Question: This is my image:

If I need to try anything please advice me.
My code fragment:
'''
public class ShopFragment extends Fragment {
private int imgShop[] = {R.drawable.thumbnail_01,
R.drawable.thumbnail_02,
R.drawable.thumbnail_03,
R.drawable.thumbnail_04,
R.drawable.thumbnail_05,
R.drawable.thumbnail_06};
ViewPager pager;
SearchView searchView;
private int img[] = {R.drawable.scroll_view, R.drawable.scroll_view, R.drawable.scroll_view, R.drawable.scroll_view};
public ShopFragment() {
// Required empty public constructor
}
private ArrayList<Shop> prepareShop() {
ArrayList<Shop> shop = new ArrayList<>();
for (int i = 0; i < imgShop.length; i++) {
Shop shops = new Shop();
shops.setShop_img(imgShop[i]);
shop.add(shops);
}
return shop;
}
@Override
public View onCreateView(LayoutInflater inflater, ViewGroup container, Bundle savedInstanceState) {
View view = inflater.inflate(R.layout.fragment_shop, container, false);
pager = (ViewPager) view.findViewById(R.id.img_pager);
ViewPagerAdapter viewPagerAdapter = new ViewPagerAdapter(getContext(), img);
pager.setAdapter(viewPagerAdapter);
RecyclerView recyclerView = (RecyclerView) view.findViewById(R.id.mRecyclerShop);
RecyclerView.LayoutManager layoutmanager = new GridLayoutManager(getContext(), 3);
recyclerView.setLayoutManager(layoutmanager);
ArrayList<Shop> shops = prepareShop();
ShopRecycleAdaptor adaptor = new ShopRecycleAdaptor(getContext(), shops);
recyclerView.setAdapter(adaptor);
return view;
}
'''
my adapter
'''
public class ShopRecycleAdaptor extends RecyclerView.Adapter<ShopRecycleAdaptor.ViewHolder> {
private ArrayList<Shop> shop;
private Context context;
private int[] imgShop;
public ShopRecycleAdaptor(Context context, ArrayList<Shop> shop) {
this.shop = shop;
this.context = context;
}
@Override
public ShopRecycleAdaptor.ViewHolder onCreateViewHolder(ViewGroup viewGroup, int i) {
View view = LayoutInflater.from(viewGroup.getContext()).inflate(R.layout.model_shop, viewGroup, false);
return new ViewHolder(view);
}
@Override
public void onBindViewHolder(ShopRecycleAdaptor.ViewHolder holder, int position) {
Picasso.with(context)
.load(shop.get(position)
.getShop_img())
.into(holder.imgShop);
holder.imgShop.setOnClickListener(new View.OnClickListener() {
@Override
public void onClick(View v) {
Intent intent = new Intent(v.getContext(), ShopType.class);
intent.setFlags(Intent.FLAG_ACTIVITY_NEW_TASK);
intent.putExtra("shop", shop);
v.getContext().startActivity(intent);
}
});
}
@Override
public int getItemCount() {
return shop.size();
}
public class ViewHolder extends RecyclerView.ViewHolder {
private ImageView imgShop;
public ViewHolder(View view) {
super(view);
imgShop = (ImageView) view.findViewById(R.id.img_shop);
}
}
'''
and this my error
> 05-13 11:45:54.<PHONE>/com.example.androiddev.army31 E/AndroidRuntime: FATAL EXCEPTION: main
Process: com.example.androiddev.army31, PID: 8712
java.lang.RuntimeException: Parcel: unable to marshal value com.example.androiddev.army31.Shop@778fcae
at android.os.Parcel.writeValue(Parcel.java:1476)
at android.os.Parcel.writeList(Parcel.java:811)
at android.os.Parcel.writeValue(Parcel.java:1423)
at android.os.Parcel.writeArrayMapInternal(Parcel.java:723)
at android.os.BaseBundle.writeToParcelInner(BaseBundle.java:1412)
at android.os.Bundle.writeToParcel(Bundle.java:1133)
at android.os.Parcel.writeBundle(Parcel.java:763)
at android.content.Intent.writeToParcel(Intent.java:8788)
at android.app.ActivityManagerProxy.startActivity(ActivityManagerNative.java:3071)
at android.app.Instrumentation.execStartActivity(Instrumentation.java:1539)
at android.app.Activity.startActivityForResult(Activity.java:4391)
at android.support.v4.app.BaseFragmentActivityJB.startActivityForResult(BaseFragmentActivityJB.java:50)
at android.support.v4.app.FragmentActivity.startActivityForResult(FragmentActivity.java:79)
at android.app.Activity.startActivityForResult(Activity.java:4335)
at android.support.v4.app.FragmentActivity.startActivityForResult(FragmentActivity.java:859)
at android.app.Activity.startActivity(Activity.java:4697)
at android.app.Activity.startActivity(Activity.java:4665)
at com.example.androiddev.army31.ShopRecycleAdaptor$1.onClick(ShopRecycleAdaptor.java:57)
at android.view.View.performClick(View.java:5646)
at android.view.View$PerformClick.run(View.java:22458)
at android.os.Handler.handleCallback(Handler.java:761)
at android.os.Handler.dispatchMessage(Handler.java:98)
at android.os.Looper.loop(Looper.java:156)
at android.app.ActivityThread.main(ActivityThread.java:6524)
at java.lang.reflect.Method.invoke(Native Method)
at com.android.internal.os.ZygoteInit$MethodAndArgsCaller.run(ZygoteInit.java:941)
at com.android.internal.os.ZygoteInit.main(ZygoteInit.java:831)
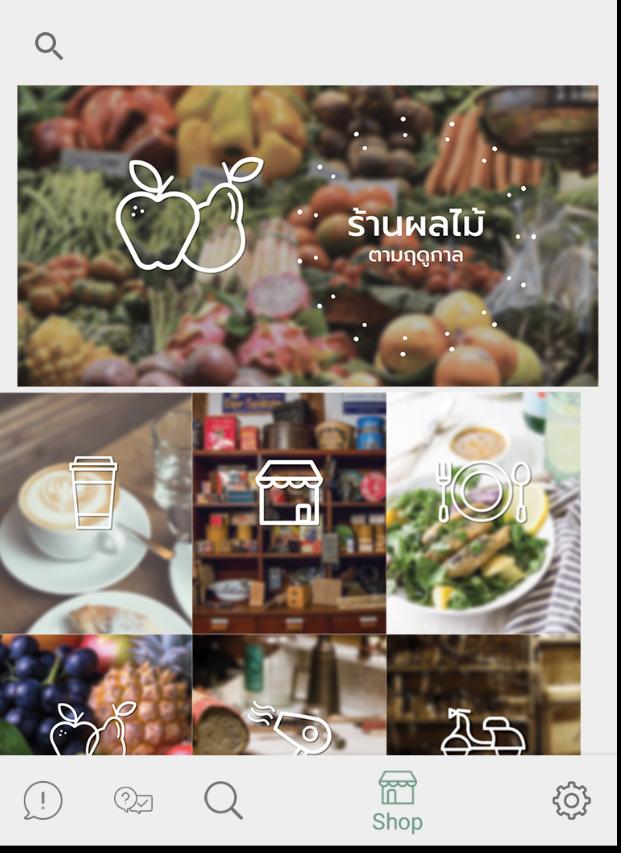
Answer: Is 'Shop' class Parcelable? To put any custom class into a Bundle the class must implement the Parcelable interface. See here.
<URL>
Your stack trace error suggests that the info being added is not in fact Parcelable compliant, so it's not the 'onClick' error that's causing the issue its the
'''
intent.putExtra("shop", shop);
'''
line if I am reading this correctly.